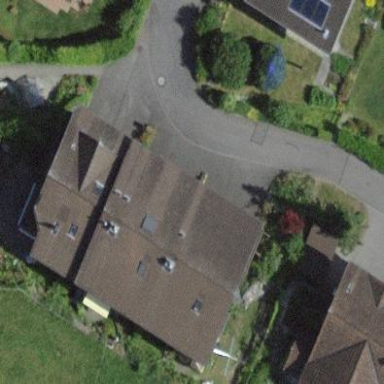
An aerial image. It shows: Terrace building.